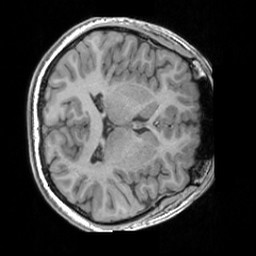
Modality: T1w
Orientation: axial
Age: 18
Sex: male
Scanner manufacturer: siemens
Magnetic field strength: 3 T
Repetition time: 1.63 s
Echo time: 0.00311 s